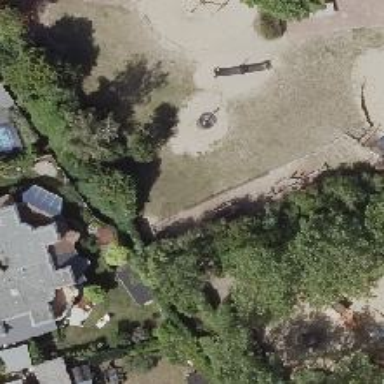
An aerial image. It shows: Playground with rope bridge.